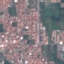
Label: Residential